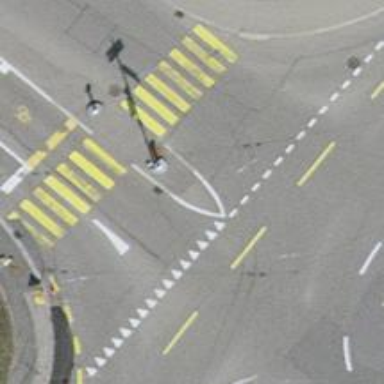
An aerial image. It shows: Road with traffic signals controlling the flow of traffic.